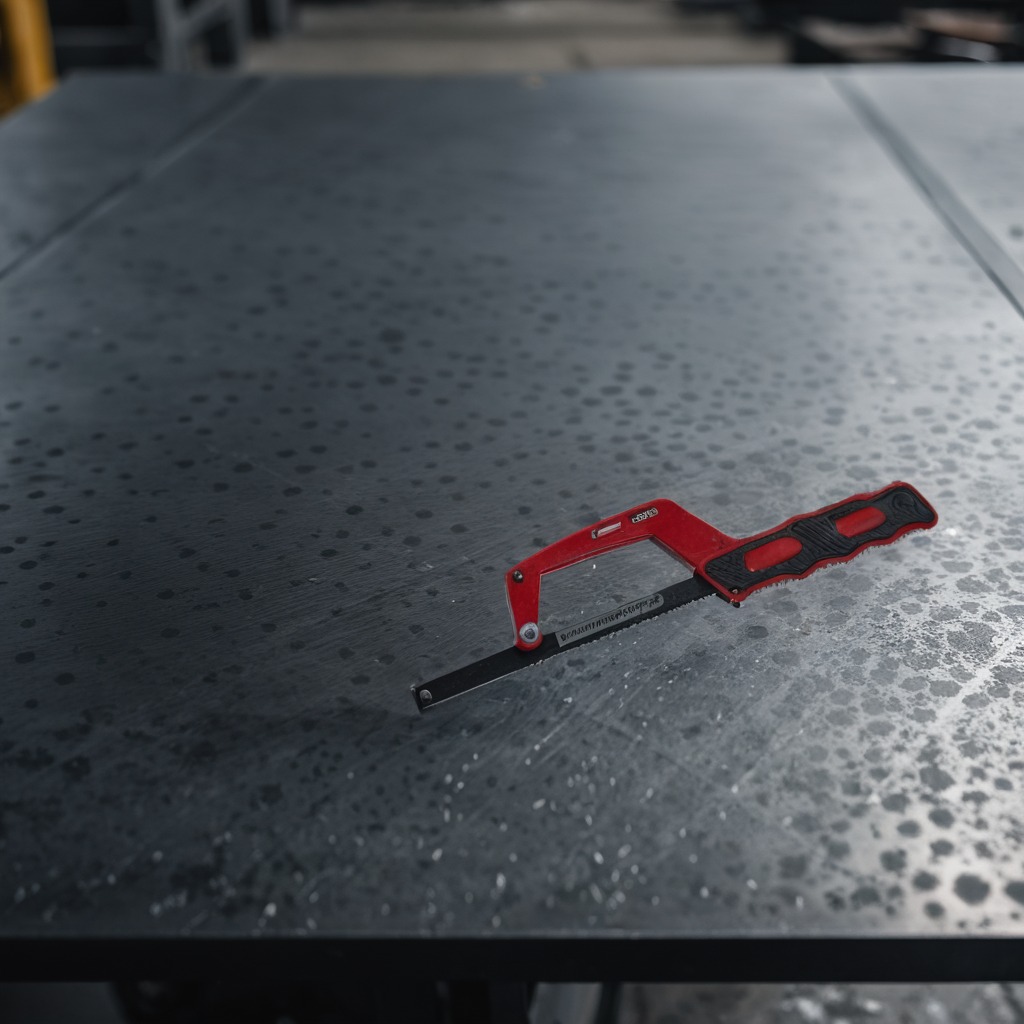
A handheld metal saw lies on a cold steel table in a mining workshop.